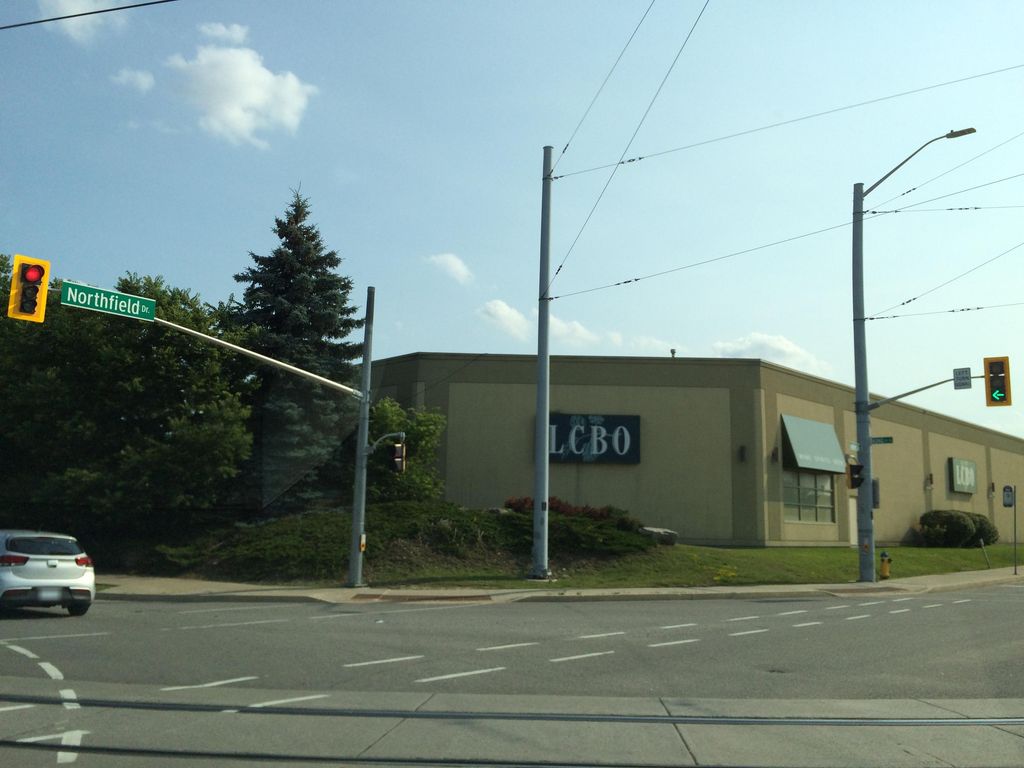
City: kitchener-waterloo